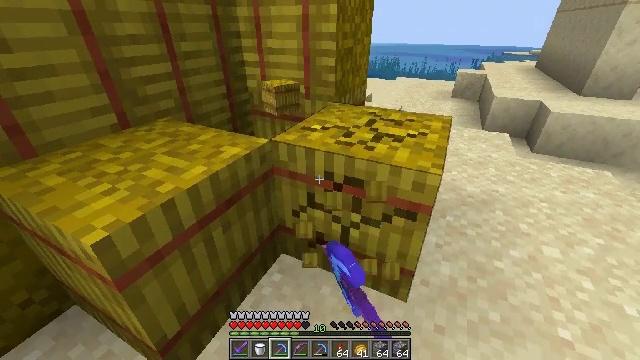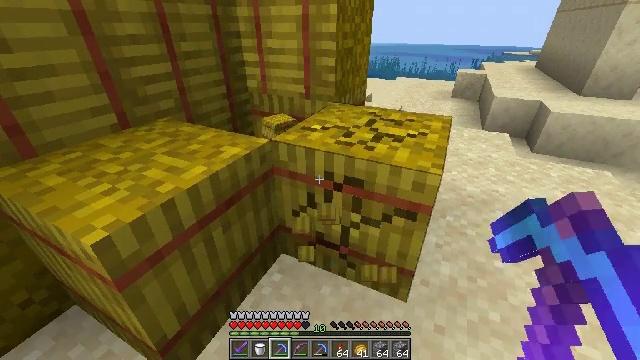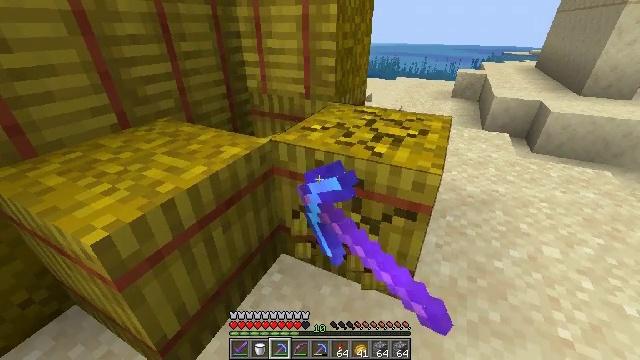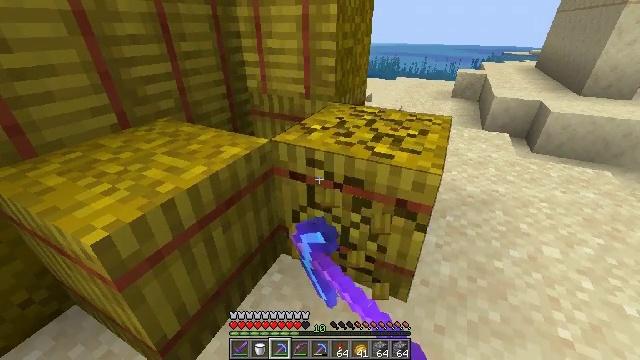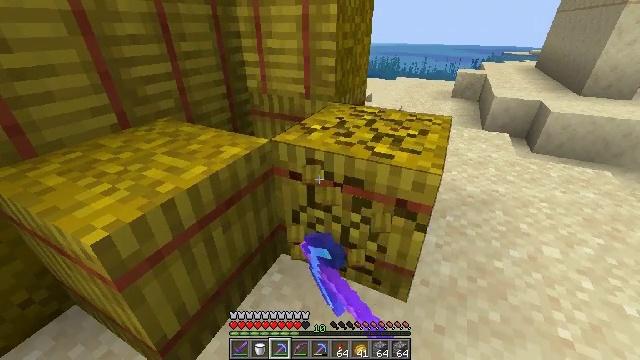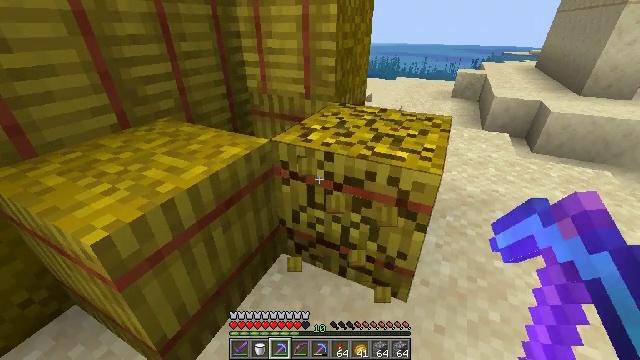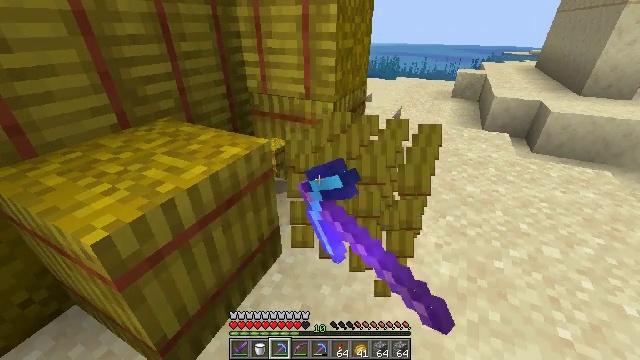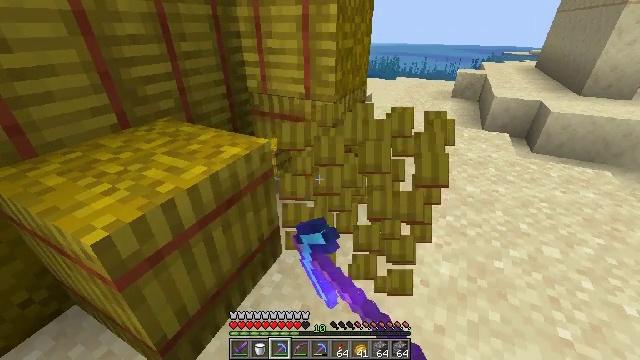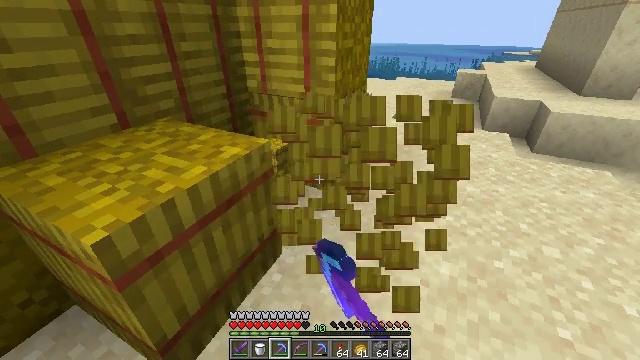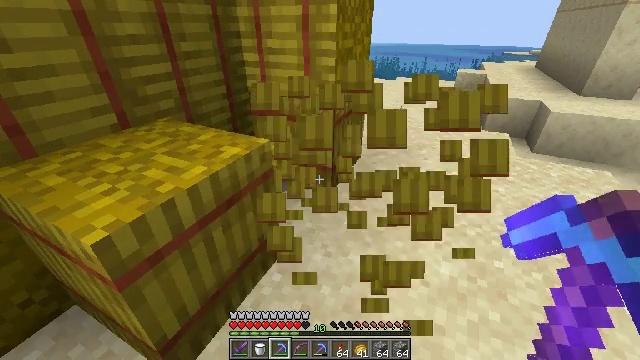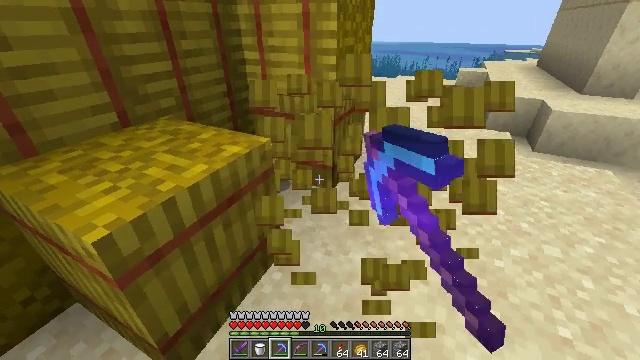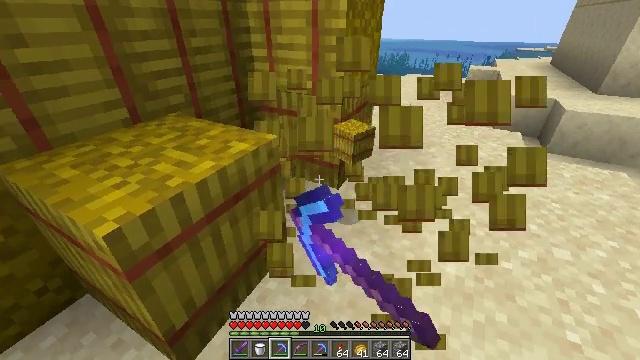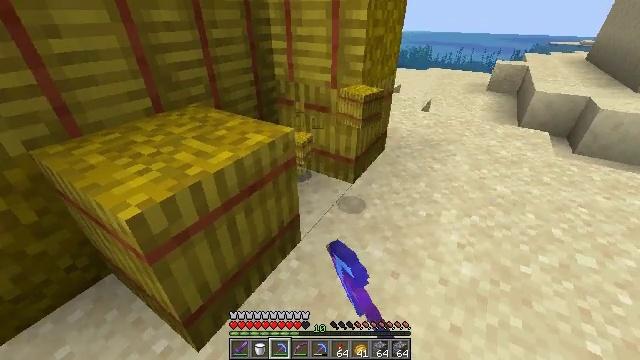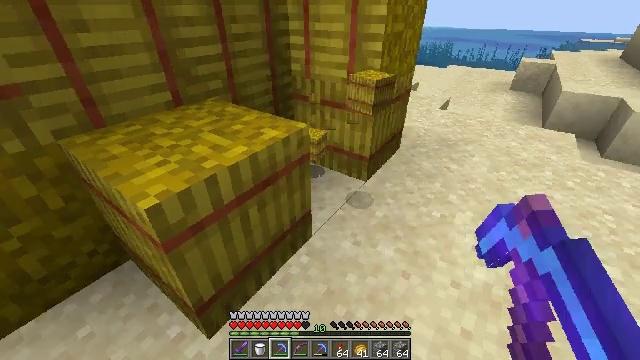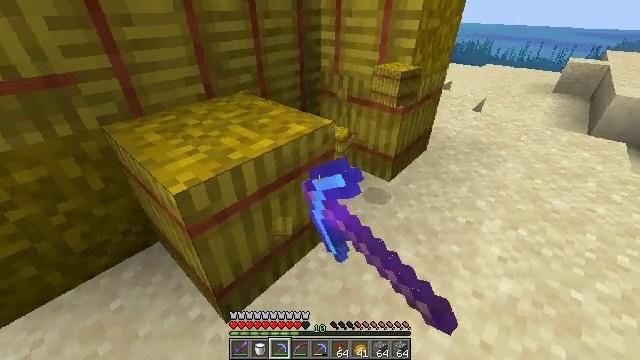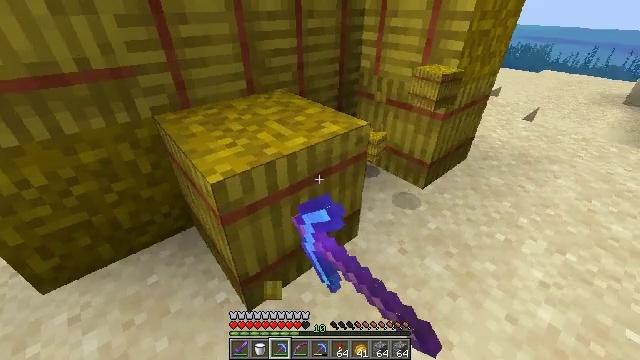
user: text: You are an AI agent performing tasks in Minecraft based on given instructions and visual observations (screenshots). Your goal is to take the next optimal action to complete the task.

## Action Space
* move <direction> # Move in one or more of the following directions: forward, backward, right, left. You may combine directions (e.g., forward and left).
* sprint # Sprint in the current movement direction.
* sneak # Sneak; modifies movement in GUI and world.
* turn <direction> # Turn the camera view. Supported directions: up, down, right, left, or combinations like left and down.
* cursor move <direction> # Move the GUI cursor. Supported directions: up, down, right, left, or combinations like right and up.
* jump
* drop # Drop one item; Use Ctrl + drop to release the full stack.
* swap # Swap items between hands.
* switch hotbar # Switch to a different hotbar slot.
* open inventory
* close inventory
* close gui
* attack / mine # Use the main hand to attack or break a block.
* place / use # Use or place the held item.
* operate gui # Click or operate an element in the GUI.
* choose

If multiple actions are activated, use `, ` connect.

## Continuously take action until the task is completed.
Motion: motion action
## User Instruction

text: Attack the hay block to get hay.
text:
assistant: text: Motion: attack / mine
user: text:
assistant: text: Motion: attack / mine
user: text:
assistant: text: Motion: attack / mine
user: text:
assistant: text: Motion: attack / mine
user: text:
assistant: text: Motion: attack / mine
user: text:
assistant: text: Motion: attack / mine
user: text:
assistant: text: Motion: attack / mine
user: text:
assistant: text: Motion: attack / mine
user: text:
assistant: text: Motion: attack / mine
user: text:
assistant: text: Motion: attack / mine
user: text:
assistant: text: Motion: turn left, attack / mine
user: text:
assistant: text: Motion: turn left and down, attack / mine
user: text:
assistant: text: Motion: turn left, attack / mine
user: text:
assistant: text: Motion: turn left, attack / mine
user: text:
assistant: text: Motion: turn left, attack / mine
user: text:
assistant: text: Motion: turn left, attack / mine
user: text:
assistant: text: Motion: attack / mine
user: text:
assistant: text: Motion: attack / mine
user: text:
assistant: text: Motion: attack / mine
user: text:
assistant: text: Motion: attack / mine
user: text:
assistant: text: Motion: attack / mine
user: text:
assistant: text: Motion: attack / mine
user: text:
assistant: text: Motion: attack / mine
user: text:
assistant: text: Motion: attack / mine
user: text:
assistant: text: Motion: attack / mine
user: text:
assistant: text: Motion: attack / mine
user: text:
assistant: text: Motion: attack / mine
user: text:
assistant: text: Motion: move forward, turn left, attack / mine
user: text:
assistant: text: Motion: move forward, turn left and up, attack / mine
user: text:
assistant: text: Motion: move forward, turn left and up, attack / mine